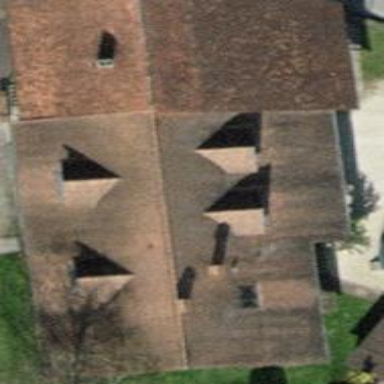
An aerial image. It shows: Gabled roof farm building.